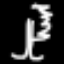
Label: palm tree